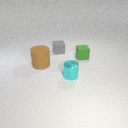
large brown rubber cylinder to the left of small green rubber cube